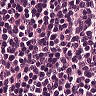
Metastatic tissue present: no